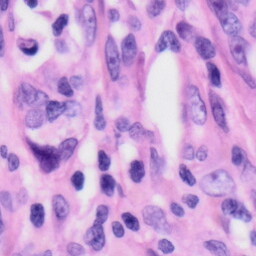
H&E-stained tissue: Skin